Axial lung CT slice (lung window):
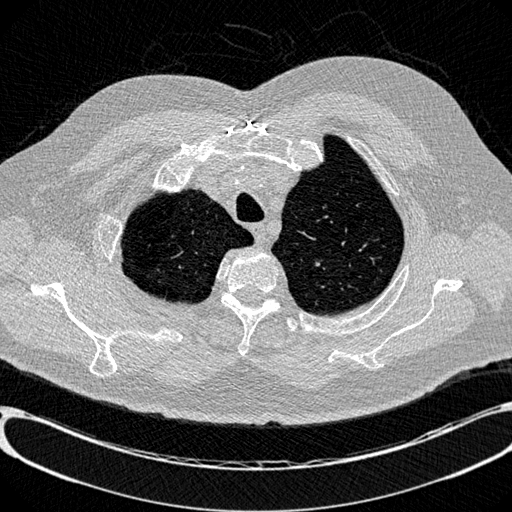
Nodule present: no